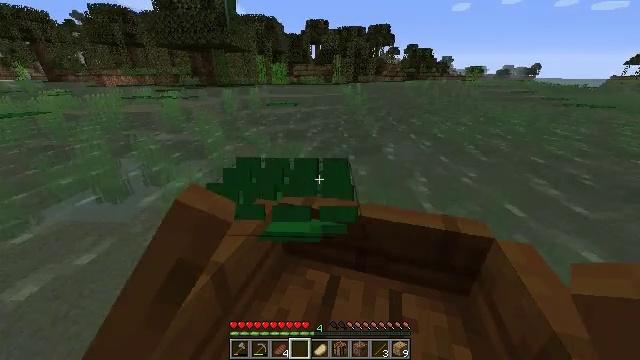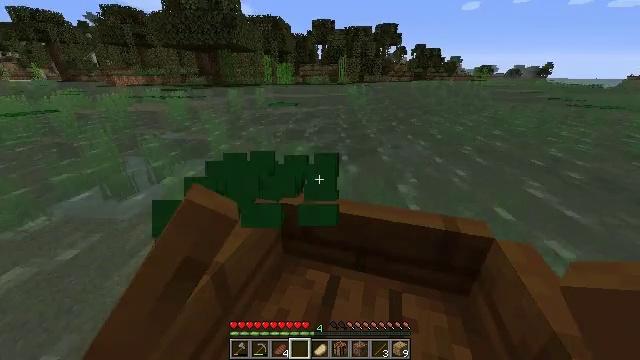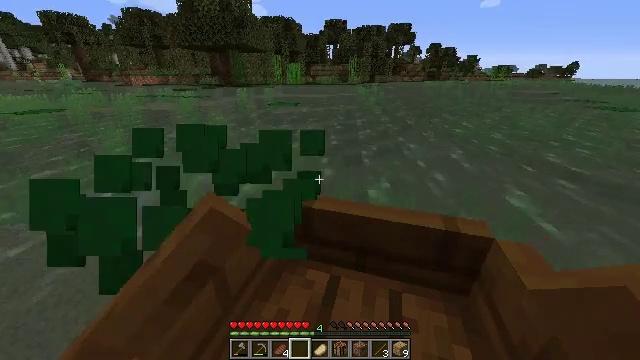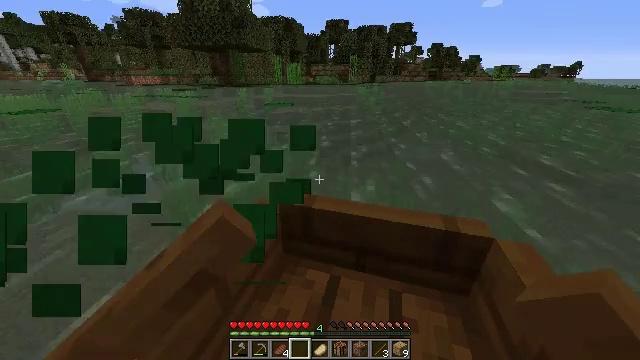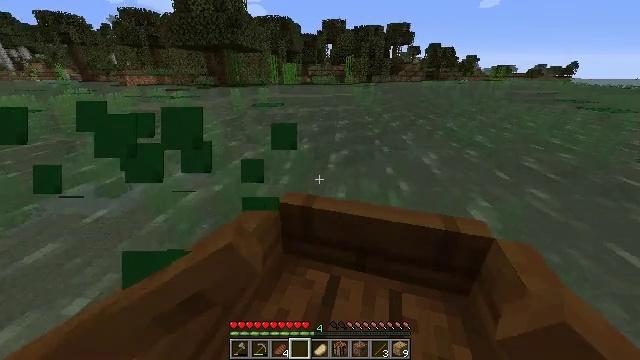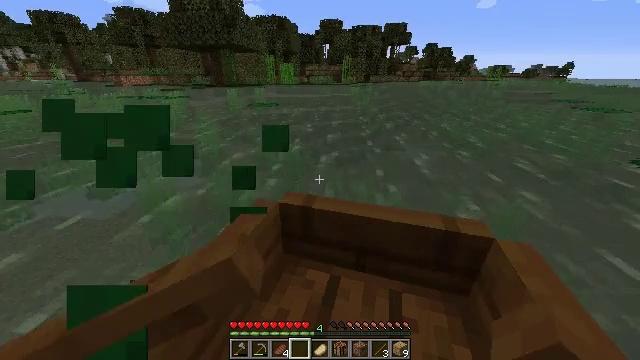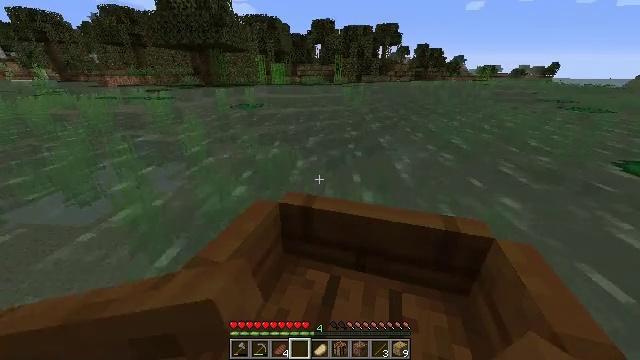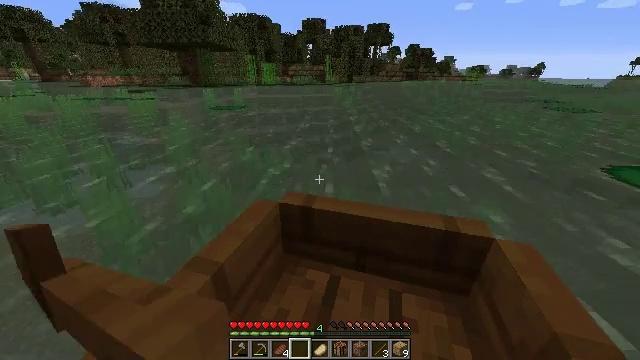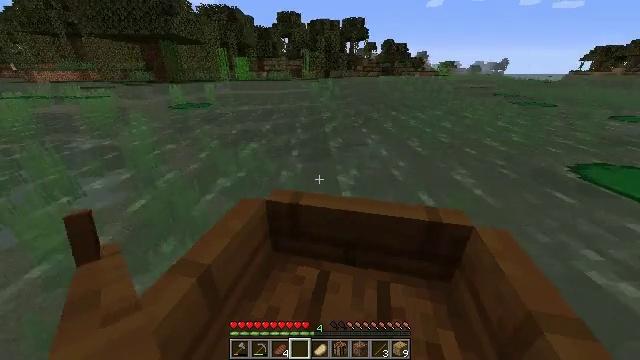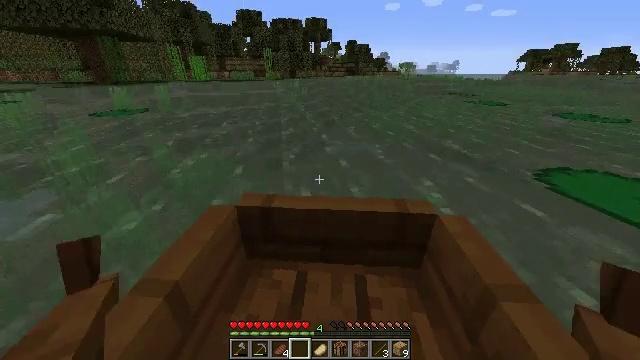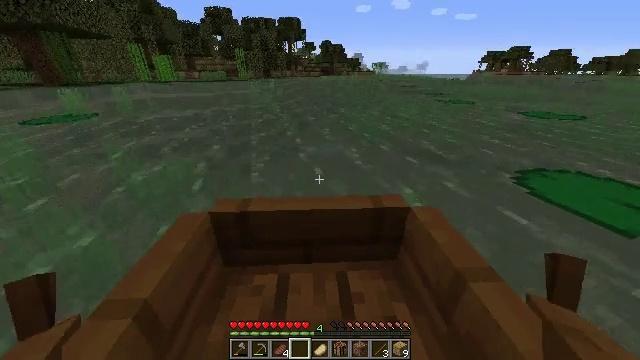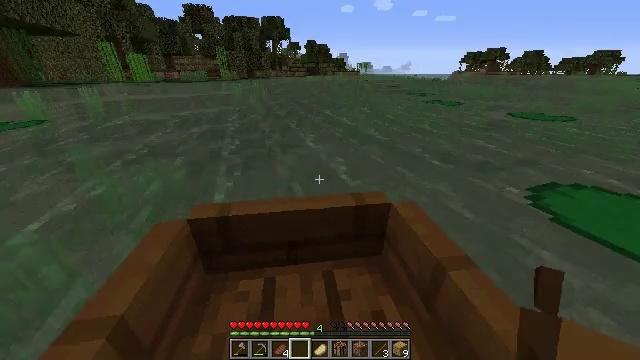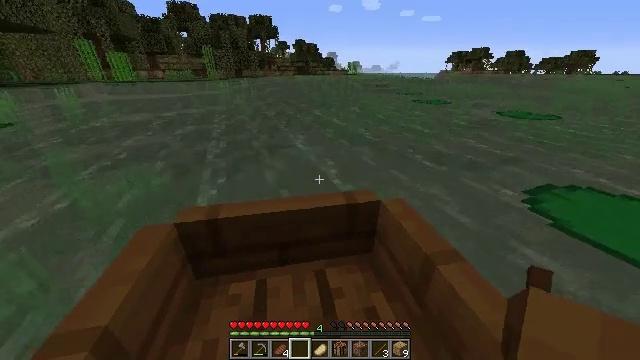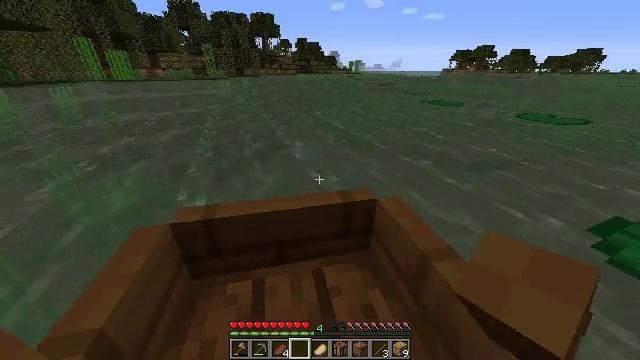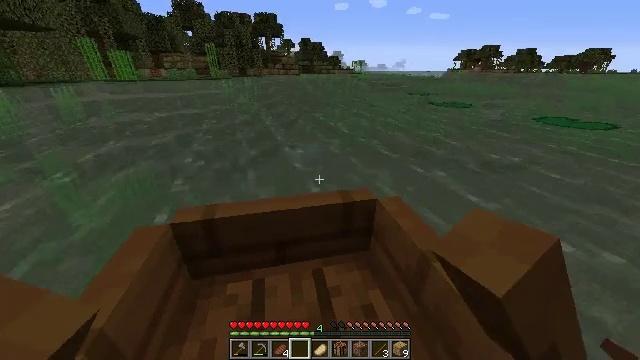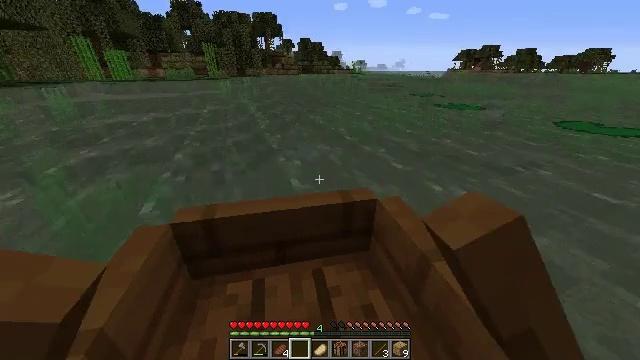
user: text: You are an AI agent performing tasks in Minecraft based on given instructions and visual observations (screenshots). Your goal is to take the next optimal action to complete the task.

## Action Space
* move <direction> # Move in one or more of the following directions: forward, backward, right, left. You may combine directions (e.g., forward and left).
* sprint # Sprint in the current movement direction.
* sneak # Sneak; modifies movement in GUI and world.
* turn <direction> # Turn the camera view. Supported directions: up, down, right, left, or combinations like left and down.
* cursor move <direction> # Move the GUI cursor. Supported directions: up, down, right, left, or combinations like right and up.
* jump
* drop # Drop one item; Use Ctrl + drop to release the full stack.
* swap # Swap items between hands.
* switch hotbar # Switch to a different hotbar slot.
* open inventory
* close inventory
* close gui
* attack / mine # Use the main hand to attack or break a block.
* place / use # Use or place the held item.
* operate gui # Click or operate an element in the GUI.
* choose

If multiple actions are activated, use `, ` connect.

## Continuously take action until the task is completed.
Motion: motion action
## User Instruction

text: Collect seagrass by hand or tool.
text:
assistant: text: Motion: move forward and move right, jump
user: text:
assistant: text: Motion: move forward and move right, jump
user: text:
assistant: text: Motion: move forward and move right, jump
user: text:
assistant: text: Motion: move forward and move right, jump
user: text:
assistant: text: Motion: move forward, jump
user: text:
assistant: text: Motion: move forward, jump
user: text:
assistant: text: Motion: move forward and move left, jump
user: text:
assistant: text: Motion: move forward and move left, sprint, turn right and down, jump
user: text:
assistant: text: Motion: move forward and move left, sprint, turn right, jump
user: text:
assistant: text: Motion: move forward, turn right, jump
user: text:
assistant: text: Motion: move forward, turn right, jump
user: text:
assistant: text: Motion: move forward, turn right, jump
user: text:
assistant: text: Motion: move forward and move right, turn right, jump
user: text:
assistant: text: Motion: move forward and move right, jump
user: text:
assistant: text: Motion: move forward and move right, jump
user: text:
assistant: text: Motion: move forward and move right, jump
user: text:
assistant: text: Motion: move forward and move right, jump
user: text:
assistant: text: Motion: move forward and move right, turn right, jump
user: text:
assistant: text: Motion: move forward and move right, jump
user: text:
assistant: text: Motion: move forward and move right, jump
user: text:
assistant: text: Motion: move forward, jump
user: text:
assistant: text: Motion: move forward, jump
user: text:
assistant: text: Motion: move forward, jump
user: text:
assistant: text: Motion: move forward, jump
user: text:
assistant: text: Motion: move forward, jump
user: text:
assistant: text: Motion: move forward, jump
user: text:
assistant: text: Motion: move forward, jump
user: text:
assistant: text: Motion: move forward, jump
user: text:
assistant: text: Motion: move forward, jump
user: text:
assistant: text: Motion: move forward, jump